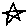
Label: star